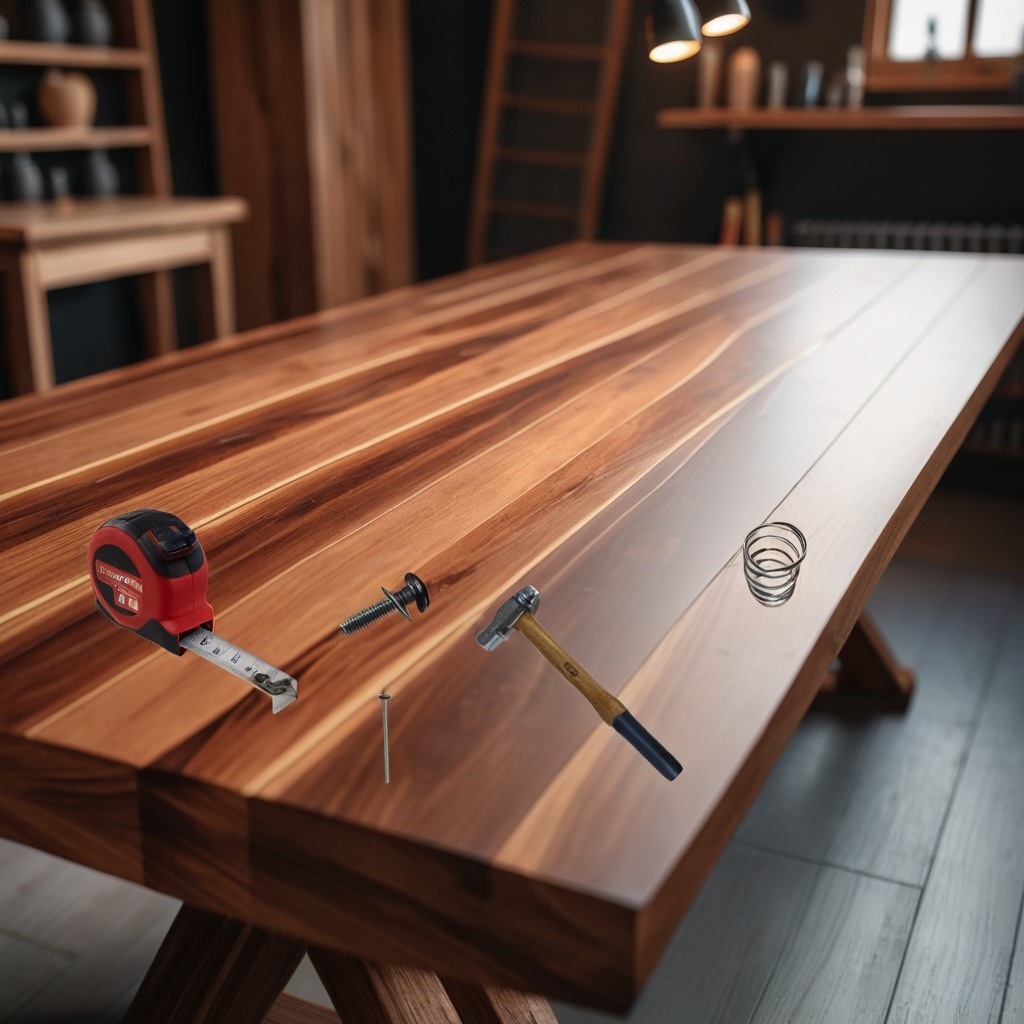
A measuring tape, a hammer, an iron nail, a metal machine screw, and a coiled metal spring are lying on the wooden table.